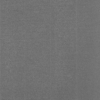
Label: dusty